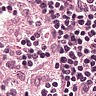
Metastatic tissue present: no